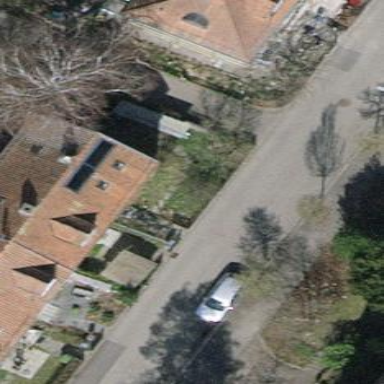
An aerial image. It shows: Building with tiled roof.